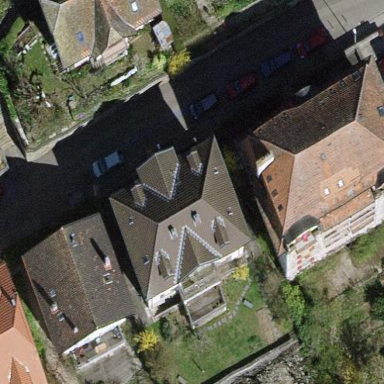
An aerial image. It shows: Hipped roof apartment building.